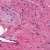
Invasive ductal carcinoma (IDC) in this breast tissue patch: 0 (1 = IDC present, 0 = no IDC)